Question: I was exploring 'DataTemplate' and found <URL> on MSDN. It says -
"
'''
<ListBox ItemsSource="{Binding Source={StaticResource MyPhotos}}"
Background="Silver" Width="600" Margin="10" SelectedIndex="0"/>
'''
"

//...some stuff about 'DataTemplate'...//
'Photo''Source'"
""
'''
<Window.Resources>
...
<!--DataTemplate to display Photos as images
instead of text strings of Paths-->
<DataTemplate DataType="{x:Type local:Photo}">
<Border Margin="3">
<Image Source="{Binding Source}"/>
</Border>
</DataTemplate>
...
</Window.Resources>
'''
OK, fair enough, so I declared the Photo class -
'''
public class Photo
{
public string Source { get; set; }
}
'''
My XAML sense is not very good (it's actually). What I don't get here is the way of the ListBox is set. As far as my XAML goes, "MyPhotos" here have to be an 'x:Key' to an object of Photo type, something like -
'''
<Window.Resources>
...
<local:PhotoList x:Key="MyPhotos"/>
...
</Window.Resources>
'''
But I don't have any idea how the class should look like in this case. So, what the would actually look like that cause the ListBox to be populated with the 'Source' strings of the photos?
Implementing things in my own way, my 'DataTemplate' exploration got successful, and though this thing here was not my primary concern, I just want to know what I don't know. Can anyone shed some light?
<URL>
The point of the question is to get the result, as shown in the image, before applying the DataTemplate and to get an idea of the Resource that make that happen.
If I make the 'PhotoList' itself an , like -
'''
public class PhotoList : List<Photo>
{
//some property to hold the collection of Photo objects??
}
'''
and instantiate it within the Resource, then what the 'ItemsSource' actually gets bound? How it's gonna work? Sorry I didn't understand. I hope you'll elaborate a bit more on this.
So, I went for the 'DataSourceProvider' option. But since the 'Data' property has no setter, I tried the following -
'''
public class Photo
{
public string Source { get; set; }
}
public class PhotoList : DataSourceProvider
{
private List<Photo> _photos;
public PhotoList()
{
_photos = new List<Photo>
{
new Photo{ Source = @"D:\AppImage.jpg"},
new Photo{ Source = @"D:\AppImage.jpg"},
new Photo{ Source = @"D:\AppImage.jpg"},
new Photo{ Source = @"D:\AppImage.jpg"},
new Photo{ Source = @"D:\AppImage.jpg"},
};
((List<Photo>)this.Data).AddRange(_photos);
}
}
'''
And definitely I'm doing something wrong. Because, now i get the error message while instantiating 'PhotoList' within the Resource -
'''
<Window.Resources>
<local:PhotoList x:Key="MyPhotos"/>
</Window.Resources>
'''
Please help me out here.
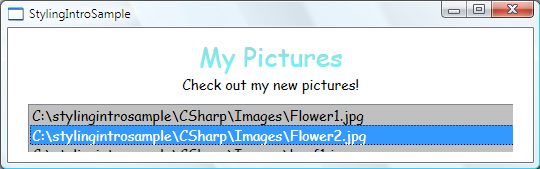
Answer: The 'PhotoList' itself either has to be an 'IEnumerable' of 'Photo' objects, or it needs to provide one, this can be done by inheriting from <URL> and exposing the list that way.
---
Obviously if you just inherit from 'List<T>' nothing will display unless you add items, when i said it should be an 'IEnumerable' i meant an immediate implementation that actually enumerates strings right away. If you just want to create a list in XAML you may as well use <URL>.
Also here would be an example of using the 'DataSourceProvider':
'''
public class PhotoList : DataSourceProvider
{
protected override void BeginQuery()
{
var files = Directory.GetFiles(Environment.GetFolderPath(Environment.SpecialFolder.MyPictures))
.Where(f => Path.GetExtension(f) == ".png")
OnQueryFinished(files);
}
}
'''
This will populate your list with the paths of PNG-files in the personal "Pictures" folder.
Also you will not get the 'DataTemplate'-less appearance of the example if you use a class like 'Photo' unless you override 'ToString' to return the source URL because by default if there is no 'DataTemplate' it will just display the full name of the class.
---
In any case you need 'Photo' objects in your collection for the 'DataTemplate' to apply properly. Also you usually do not have collections directly in XAML but some data object which is the <URL> of the 'Window'/'UserControl'.